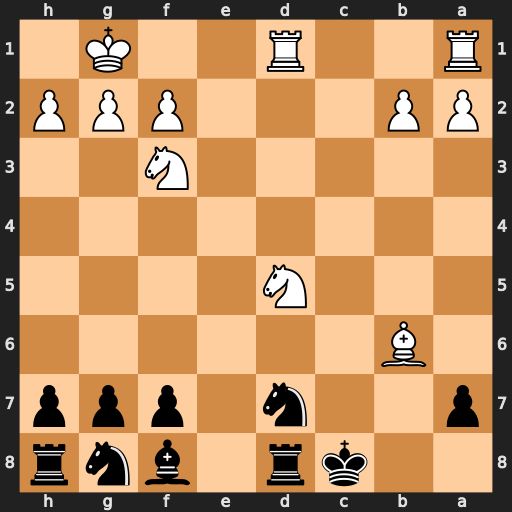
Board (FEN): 2kr1bnr/p2n1ppp/1B6/3N4/8/5N2/PP3PPP/R2R2K1
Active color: b
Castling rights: -
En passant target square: -
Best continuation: Nxb6 Rac1+ Kb7 Nxb6 Rxd1+